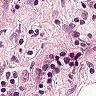
Metastatic tissue present: no